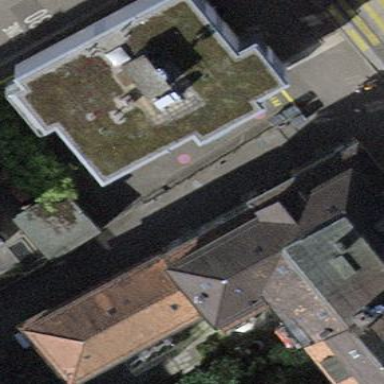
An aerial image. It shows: Charming apartments building with mansard roof design.